一年级 · 算术
妈妈的睡觉时间是 ( ) 时。
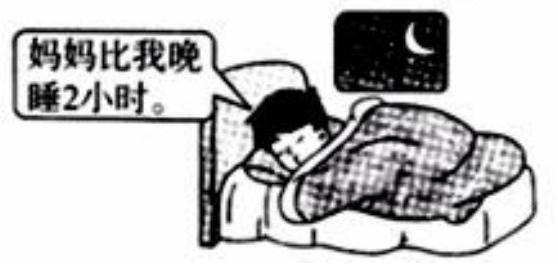
A. 10
   B. 9
   C. 8

答案: A